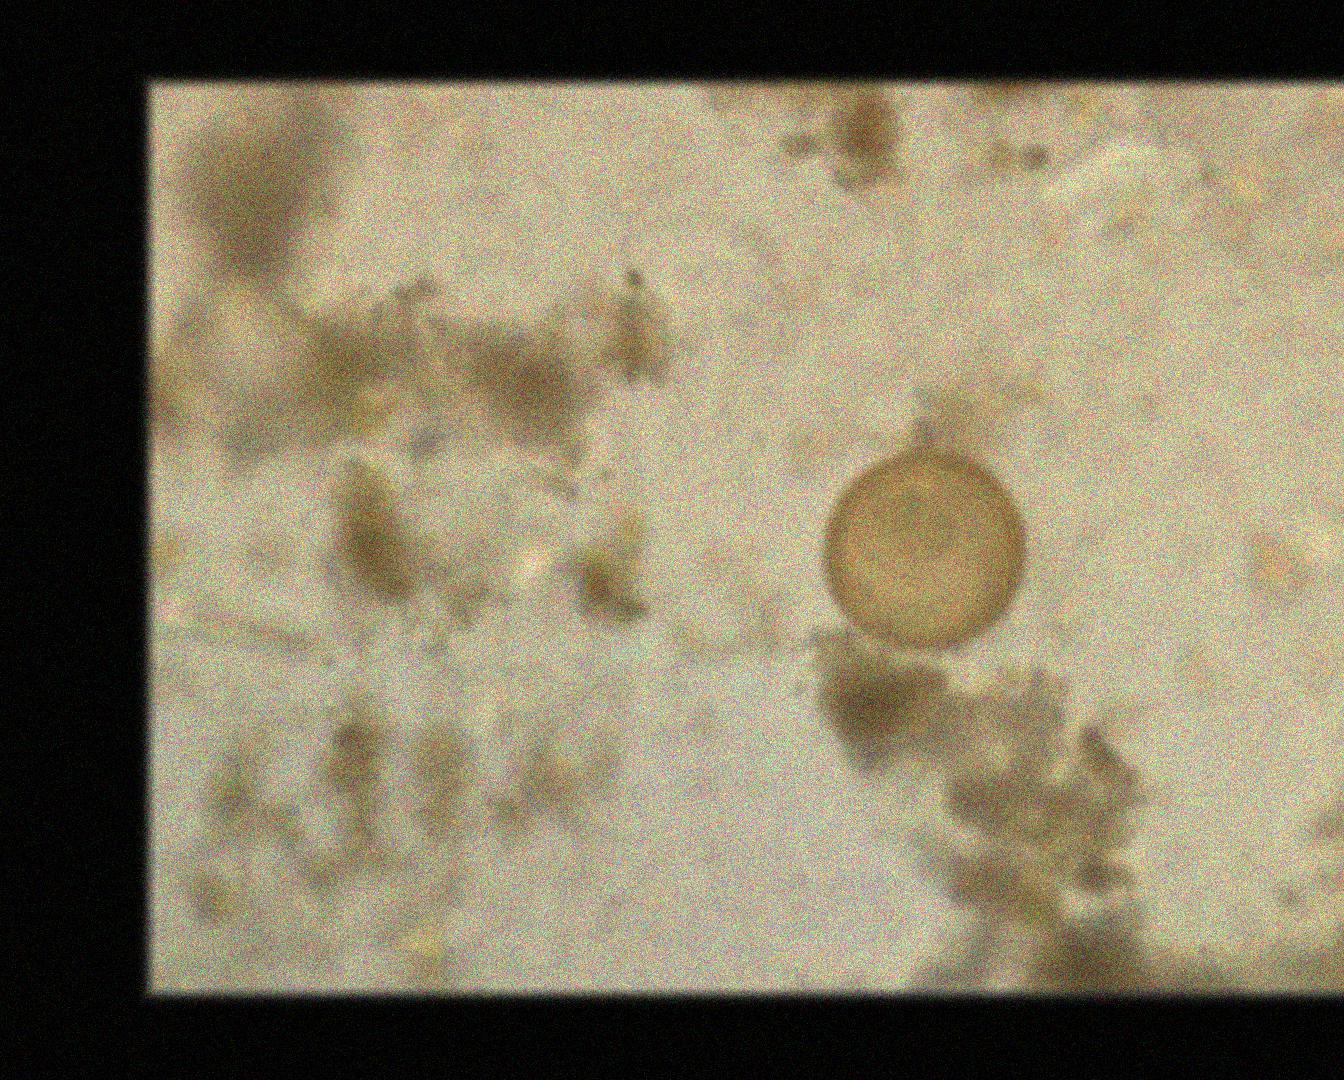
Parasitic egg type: Hymenolepis diminuta